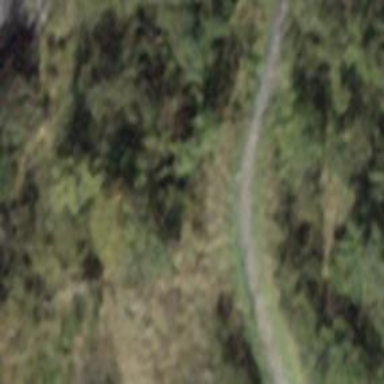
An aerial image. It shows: Path with excellent trail visibility.